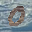
Label: 0